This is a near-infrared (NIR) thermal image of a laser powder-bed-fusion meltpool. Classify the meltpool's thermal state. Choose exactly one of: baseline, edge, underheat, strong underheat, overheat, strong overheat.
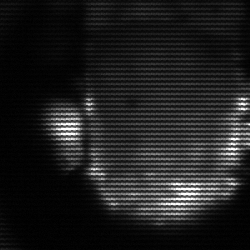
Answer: baseline